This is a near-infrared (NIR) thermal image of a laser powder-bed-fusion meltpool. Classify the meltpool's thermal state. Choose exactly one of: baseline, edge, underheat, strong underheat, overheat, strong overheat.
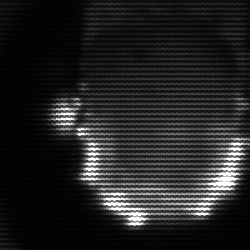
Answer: baseline